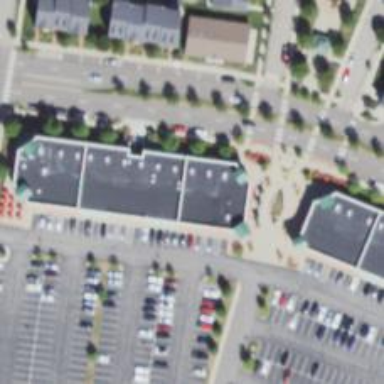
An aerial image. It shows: Fitness center located in leisure land.